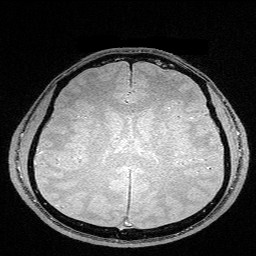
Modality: FLASH
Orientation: coronal
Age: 31
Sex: male